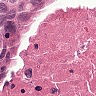
Metastatic tissue present: yes